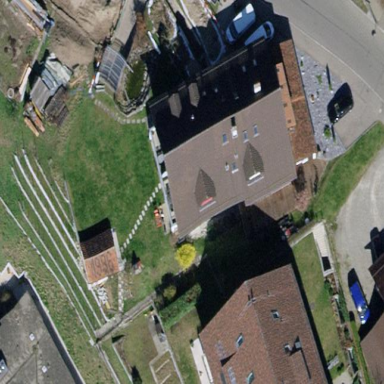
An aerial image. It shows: Building with pitched roof.